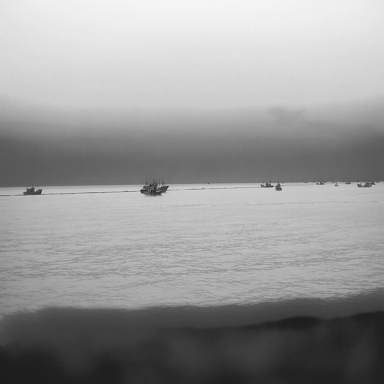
There are 12 objects shown in the infrared image, including 11 bulk_carriers, and a sailboat.